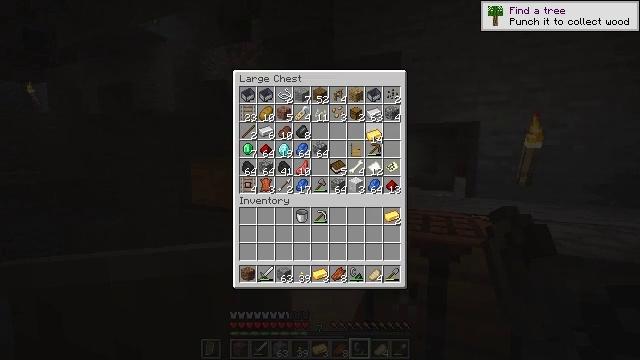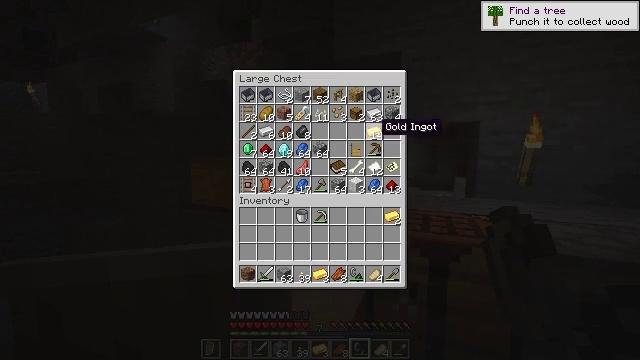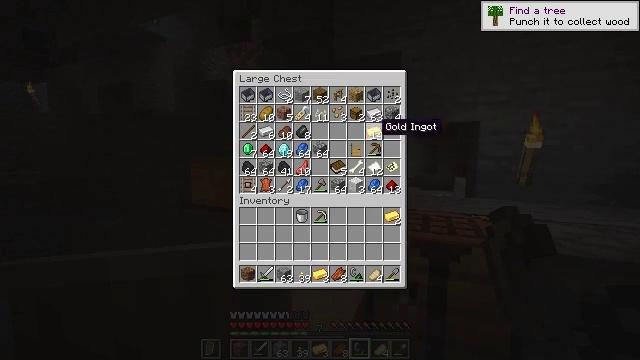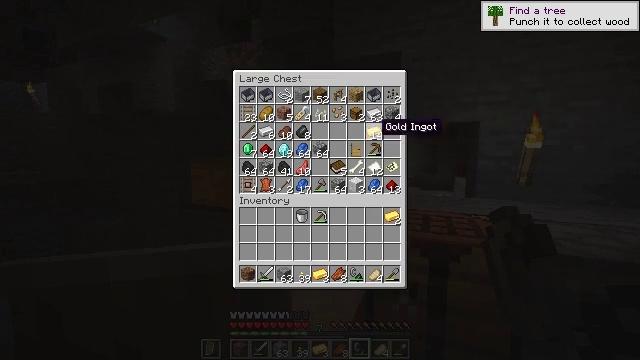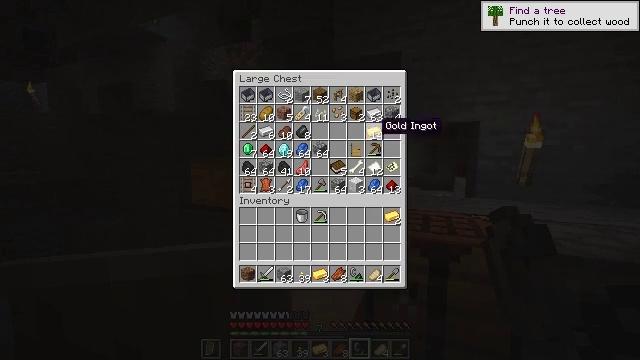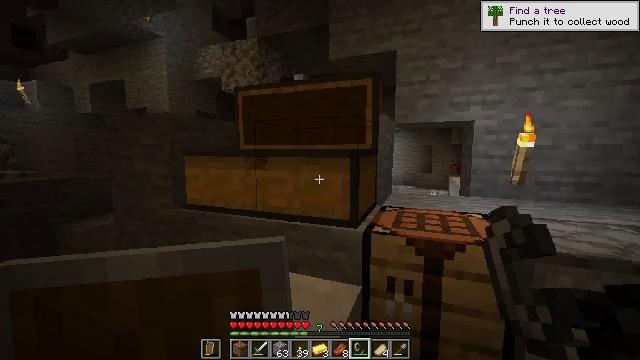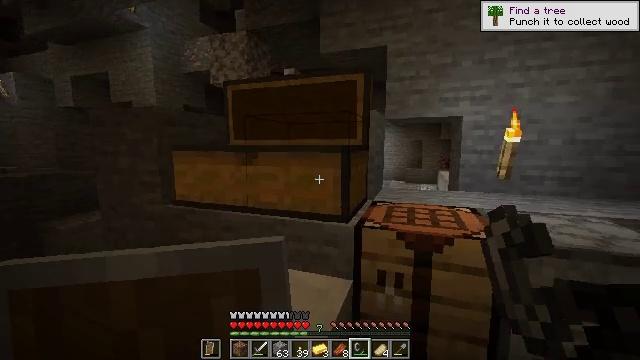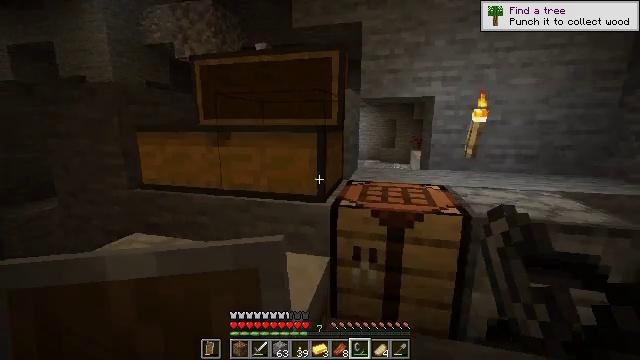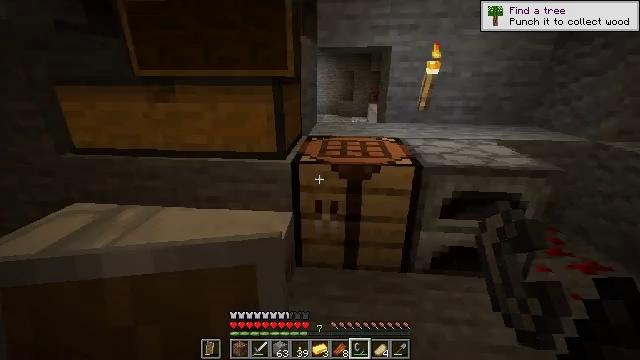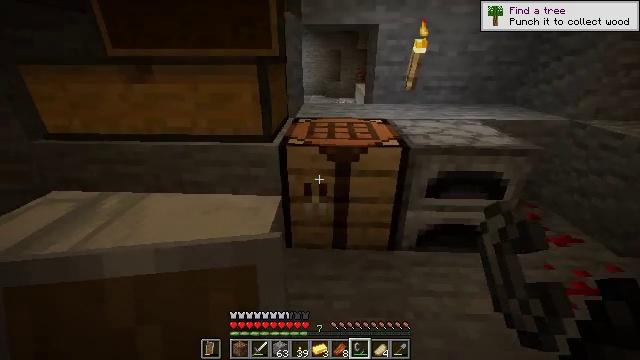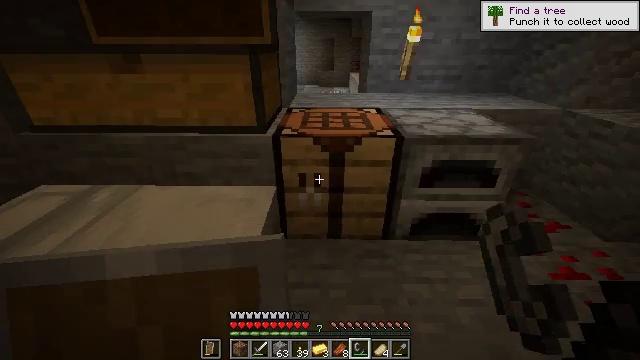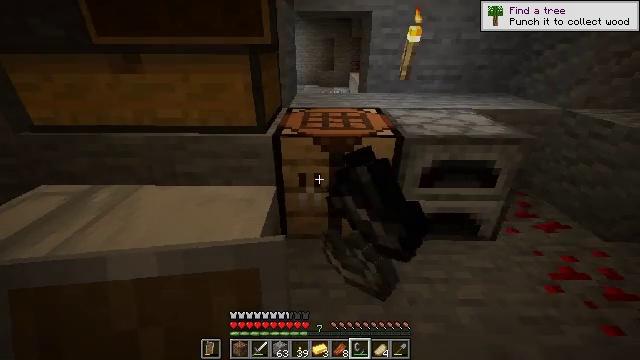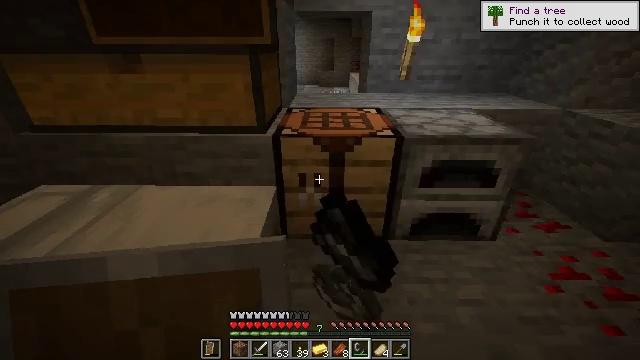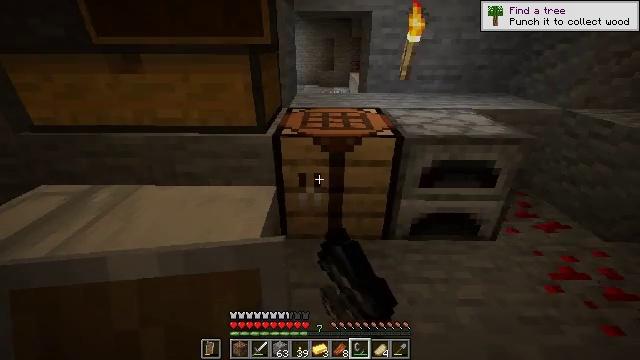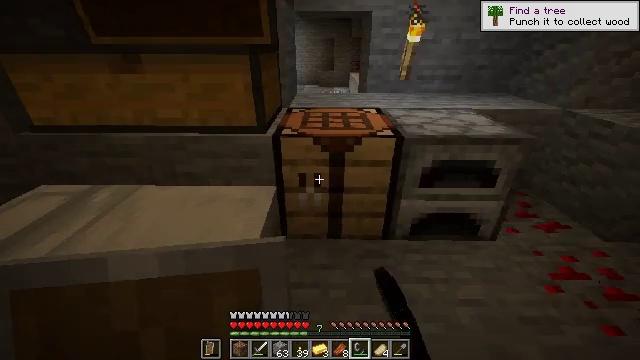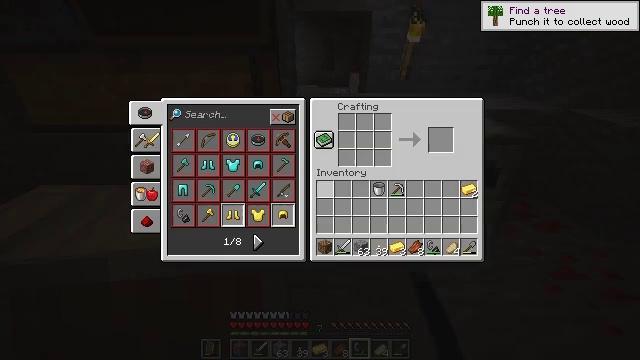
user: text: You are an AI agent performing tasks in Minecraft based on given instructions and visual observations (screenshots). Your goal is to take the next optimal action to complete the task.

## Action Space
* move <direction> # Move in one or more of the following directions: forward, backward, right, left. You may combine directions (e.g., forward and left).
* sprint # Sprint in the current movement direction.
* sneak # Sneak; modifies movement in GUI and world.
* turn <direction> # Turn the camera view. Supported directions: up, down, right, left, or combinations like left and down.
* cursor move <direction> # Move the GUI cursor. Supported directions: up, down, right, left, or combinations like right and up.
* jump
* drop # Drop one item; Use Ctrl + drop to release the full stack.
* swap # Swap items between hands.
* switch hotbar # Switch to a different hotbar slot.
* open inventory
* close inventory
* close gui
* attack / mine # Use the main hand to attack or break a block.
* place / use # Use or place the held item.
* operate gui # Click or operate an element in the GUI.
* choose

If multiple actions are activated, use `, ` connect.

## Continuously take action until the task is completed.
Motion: motion action
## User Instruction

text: Craft a helmet using gold ingots.
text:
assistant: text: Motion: no_op
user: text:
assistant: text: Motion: no_op
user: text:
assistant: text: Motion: no_op
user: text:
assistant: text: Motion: no_op
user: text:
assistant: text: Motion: open inventory
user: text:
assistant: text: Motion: turn right and down, open inventory
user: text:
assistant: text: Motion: turn right and down
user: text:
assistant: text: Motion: turn right and down
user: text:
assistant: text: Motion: turn right and down
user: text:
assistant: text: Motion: turn right and down, use / place
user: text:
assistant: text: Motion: use / place
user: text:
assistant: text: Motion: use / place
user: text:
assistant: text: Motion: no_op
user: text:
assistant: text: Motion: no_op
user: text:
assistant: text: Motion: no_op
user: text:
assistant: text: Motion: no_op
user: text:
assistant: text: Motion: no_op
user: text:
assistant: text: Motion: no_op
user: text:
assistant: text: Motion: no_op
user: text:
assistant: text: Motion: turn down
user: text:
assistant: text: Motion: turn right and down
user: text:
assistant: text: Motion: turn right and down
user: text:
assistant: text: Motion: turn right
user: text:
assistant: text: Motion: turn right
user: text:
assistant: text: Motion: turn right
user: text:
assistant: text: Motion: no_op
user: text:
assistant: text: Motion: no_op
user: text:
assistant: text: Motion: no_op
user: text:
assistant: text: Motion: attack / mine
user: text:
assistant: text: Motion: attack / mine